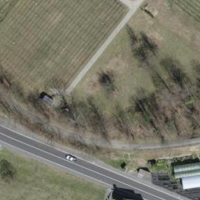
EUNIS habitat code: 24
Species observed at this site:
Silene latifolia
Fringilla coelebs